Aerial crown-view tile of a tropical tree (Barro Colorado Island, Panama), acquired 20240918:
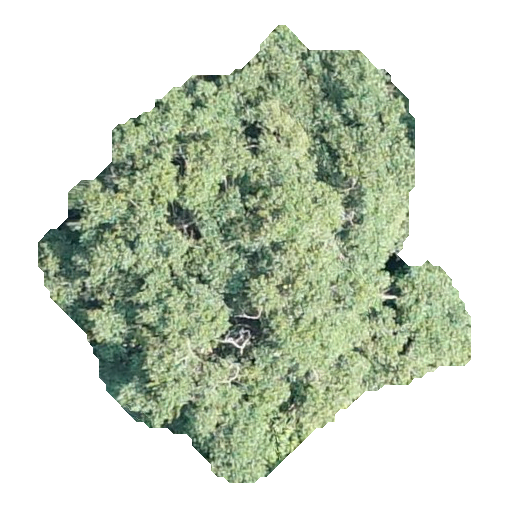
Species: Chrysophyllum cainito
GBIF accepted scientific name: Chrysophyllum cainito
Crown area: 189.911 m²